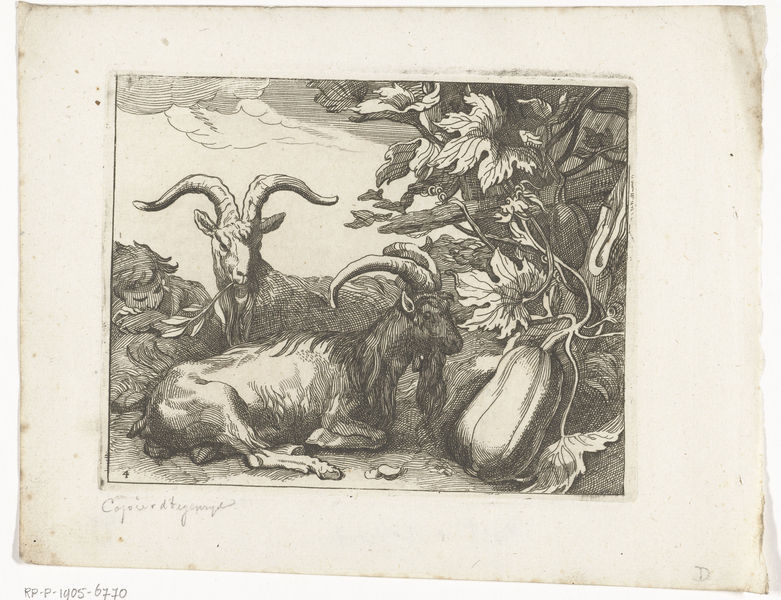
Titel: Geiten en kalebas
Künstler: Boëtius Adamsz. Bolswert
Standort: Amsterdam
Institution: Rijksmuseum
Schlagwörter: white, black, gray, green, grey, hair, print, nature morte, wood, flower, cloud, clouds, fruit, man, sky, nature, boy, child, grass, garden, plants, drawing, gravure, animals, etching, graphic, sketch, beard, ciel, foret, paysage, rope, fence, sabots, human, leaves, enfant, signature, crop, nuage, engraving, animal, farm, leaf, greyscale, horn, horns, lithograph, lying, sleeping, capricorn, goat, ram, leave, eating, flute, feuilles, structure, branche, hatching, pan, shepherd, goats, vine, vines, leg, leafs, monochrom, d, pumkin, pumpkin, gourd, laying, pattes, chèvres, vigne, squash, vegetable, twig, printmaking, twigs, chewing, chew, cornes, boucs, branchage, belier, courge, huet, liane, animeaux, légume, squas, hying, bouques, bouque, vegatable